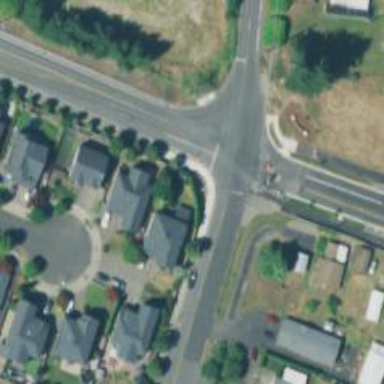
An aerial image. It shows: Tertiary road with sidewalk on the left.